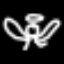
Label: angel